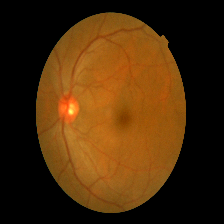
Diabetic retinopathy grade: Mild